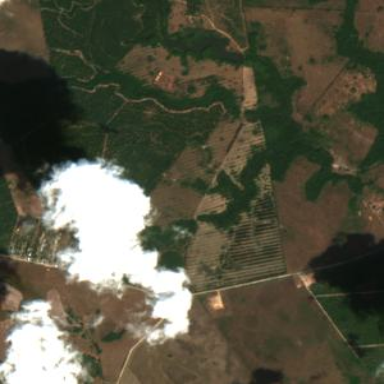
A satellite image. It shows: Orchard filled with oil palms.